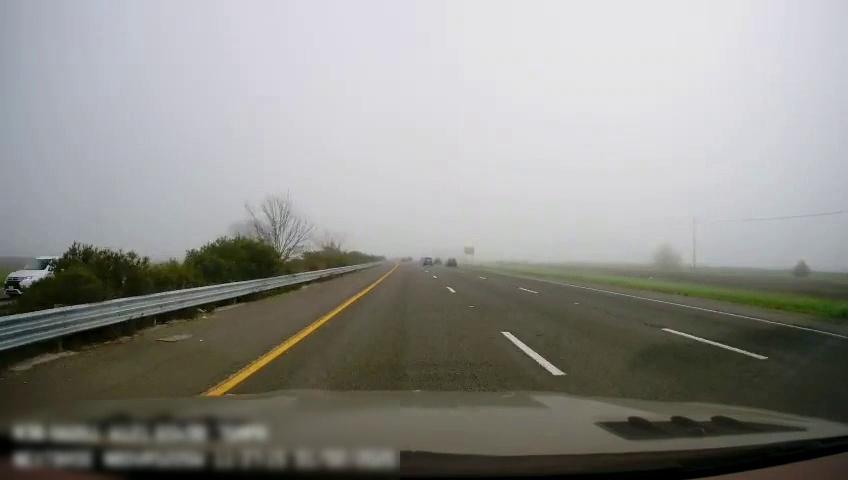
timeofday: Day
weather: Sunny
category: Drivable Space
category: Vehicles | Car
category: Vehicles | SUV
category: Lanes | Current Lane
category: Lanes | Current Lane
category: Lanes | Alternate Lane
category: Lanes | Alternate Lane